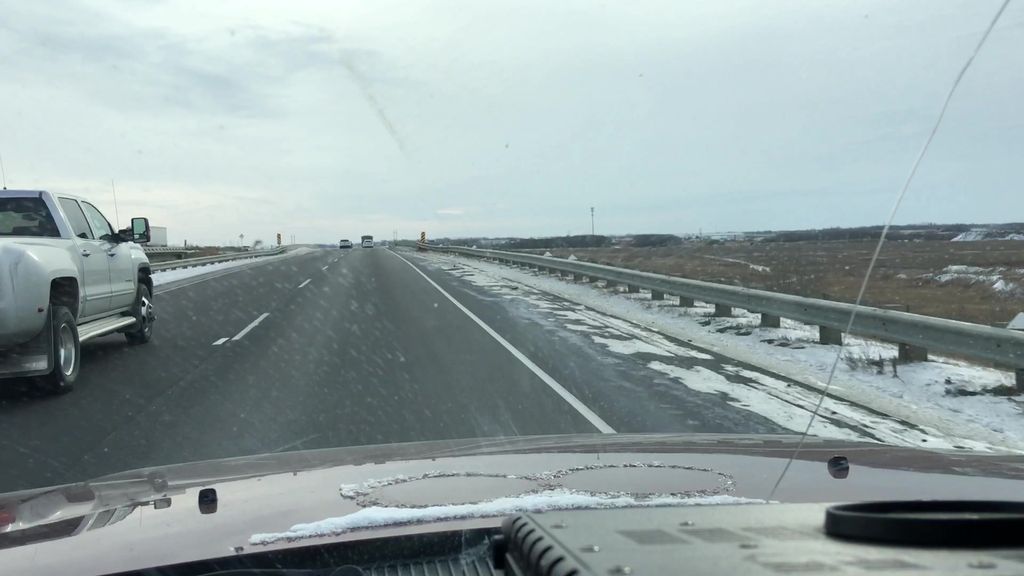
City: saskatoon